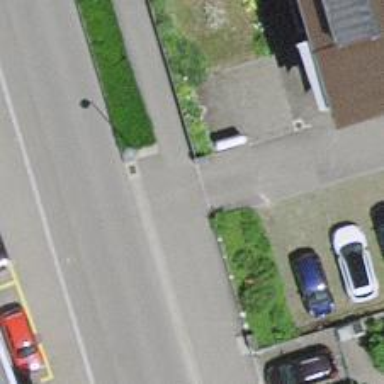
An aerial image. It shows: Road serving as parking aisle.